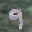
Label: 9